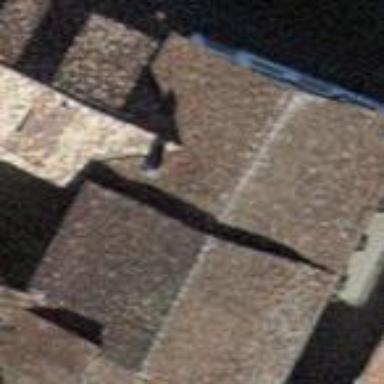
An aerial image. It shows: House with gabled roof that runs across the building.